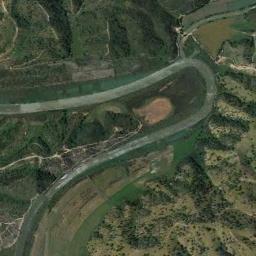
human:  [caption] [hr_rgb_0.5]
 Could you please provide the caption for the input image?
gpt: The green river with a winding bank goes through the mountainous area covered with vegetation .

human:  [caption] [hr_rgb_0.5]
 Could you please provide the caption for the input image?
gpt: Many trees are around the river .

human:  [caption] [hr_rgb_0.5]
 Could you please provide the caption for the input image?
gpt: The river goes through trees and grass .

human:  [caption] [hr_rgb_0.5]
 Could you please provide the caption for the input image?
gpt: A light cyan river that bends in half, With green mountains and green and tan mixed fields on both sides .

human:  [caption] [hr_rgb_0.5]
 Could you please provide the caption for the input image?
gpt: There are some green meadows and forests near the river .